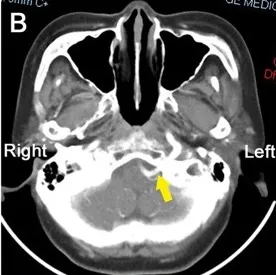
Then traveling through the left hypoglossal canal , consistent with the diagnosis of persistent hypoglossal artery. Note that bilateral vertebral arteries were hypoplastic (arrowheads), and no posterior communicating arteries were found; therefore, the PHA primarily fed the posterior circulation.
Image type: radiology (ct)